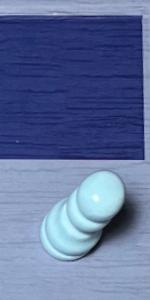
Label: Pawn_White